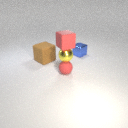
small yellow metal sphere below small red rubber cube